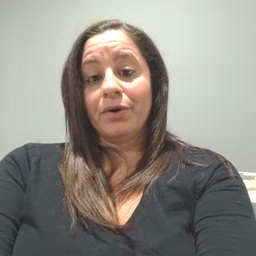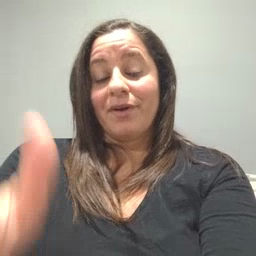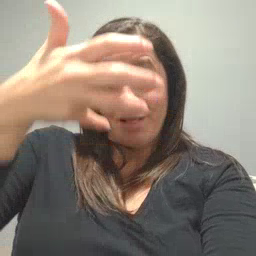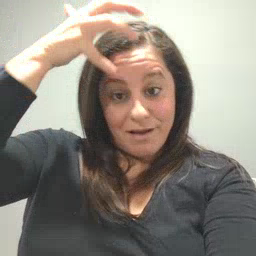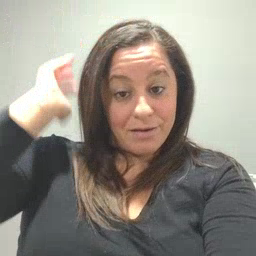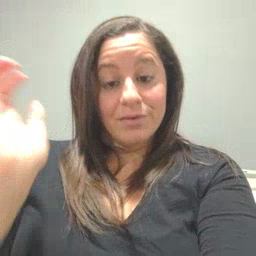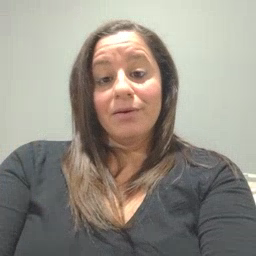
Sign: lion